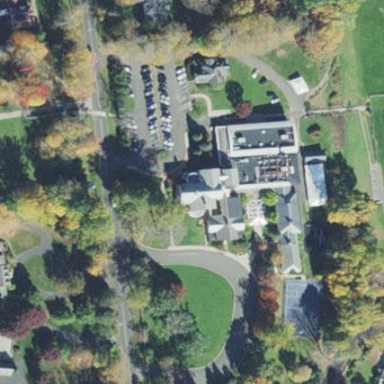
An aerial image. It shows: School building.